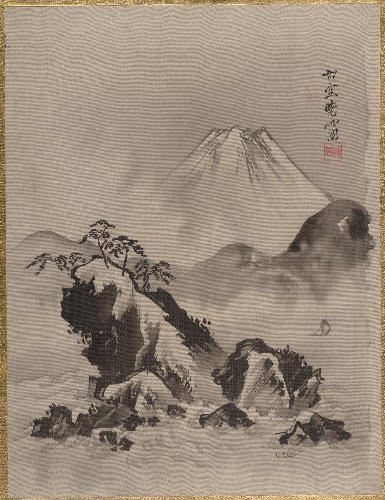
Title: 富士図|Mount Fuji
Artist: Kawanabe Kyōsai 河鍋暁斎
Artist bio: Japanese, 1831–1889
Date: ca. 1887
Object type: Album leaf
Classification: Paintings
Medium: Album leaf; ink and color on silk
Culture: Japan
Period: Meiji period (1868–1912)
Dimensions: 14 1/8 x 10 3/4 in. (35.9 x 27.3 cm)
Department: Asian Art
Credit line: Charles Stewart Smith Collection, Gift of Mrs. Charles Stewart Smith, Charles Stewart Smith Jr., and Howard Caswell Smith, in memory of Charles Stewart Smith, 1914
Accession year: 1914
Repository: Metropolitan Museum of Art, New York, NY
Tags: Landscapes|Mountains